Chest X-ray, PA view. Patient: 42 years old, sex F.
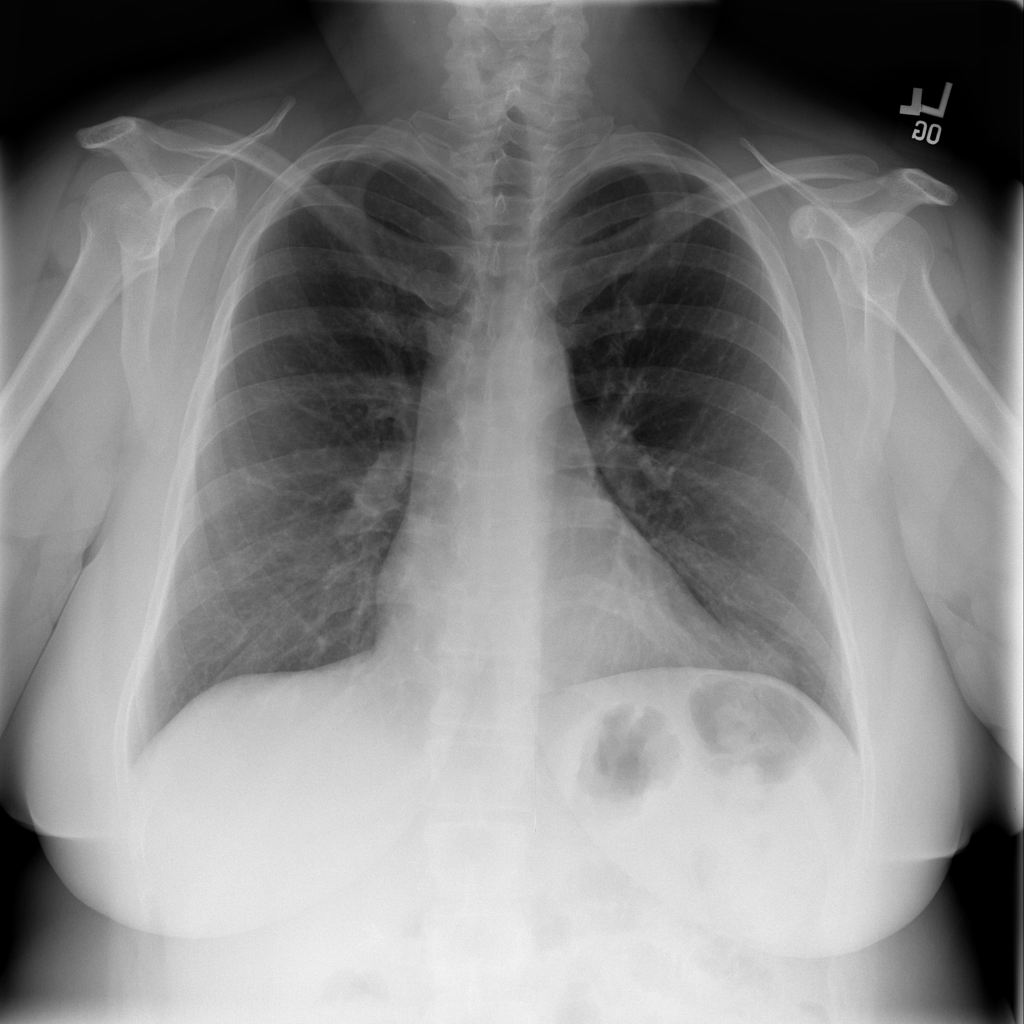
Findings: Infiltration